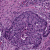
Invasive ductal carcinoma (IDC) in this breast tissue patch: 1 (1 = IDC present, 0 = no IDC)